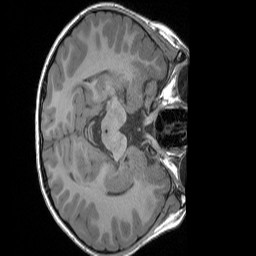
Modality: T1w
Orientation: axial
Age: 7
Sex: male
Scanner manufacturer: siemens
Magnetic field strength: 3 T
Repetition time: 1.65 s
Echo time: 0.00203 s